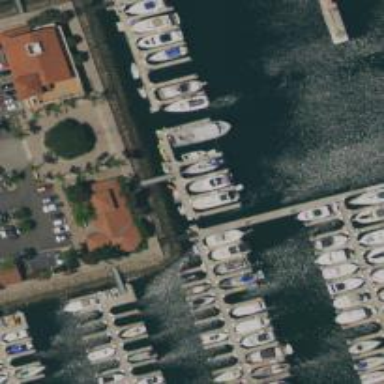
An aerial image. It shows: Dock located along the waterway.